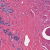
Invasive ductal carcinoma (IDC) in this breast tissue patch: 0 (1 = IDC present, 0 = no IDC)